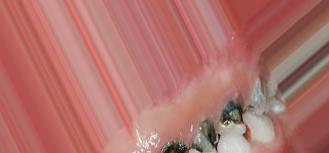
Condition: Caries